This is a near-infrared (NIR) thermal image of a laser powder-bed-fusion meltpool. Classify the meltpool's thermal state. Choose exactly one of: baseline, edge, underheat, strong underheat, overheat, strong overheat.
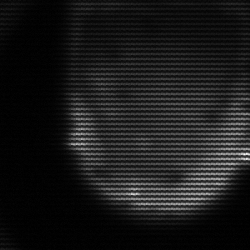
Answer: edge